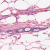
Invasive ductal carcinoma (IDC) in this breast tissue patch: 0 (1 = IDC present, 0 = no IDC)